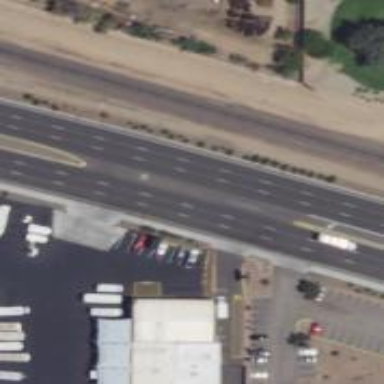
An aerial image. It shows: Trunk link highway with asphalt surface.